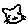
Label: cat